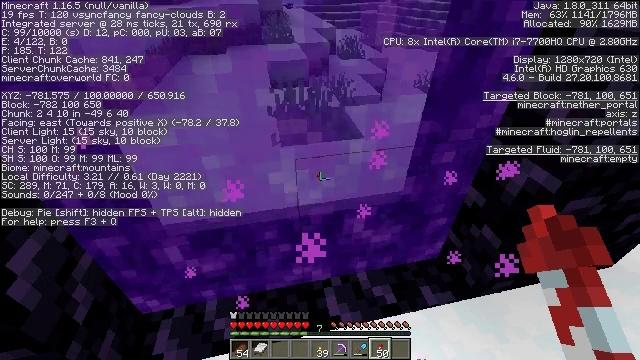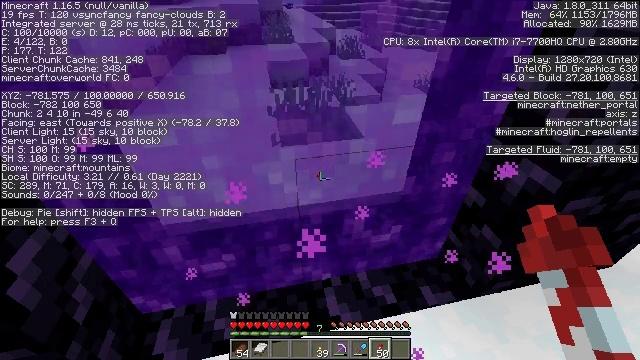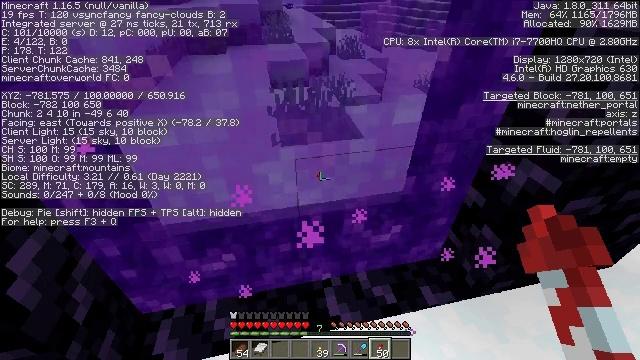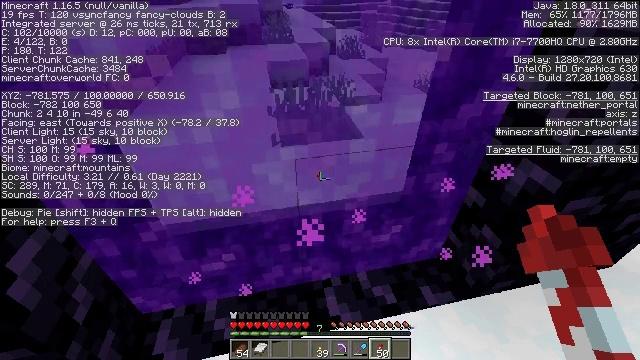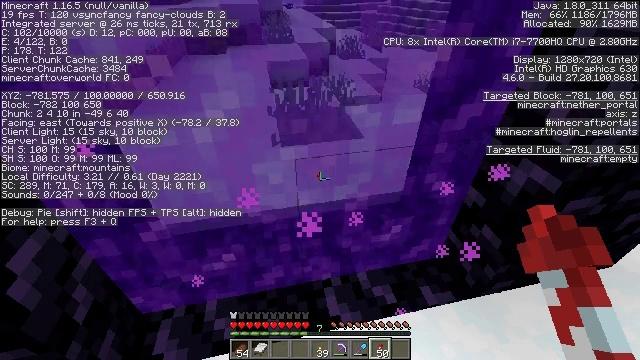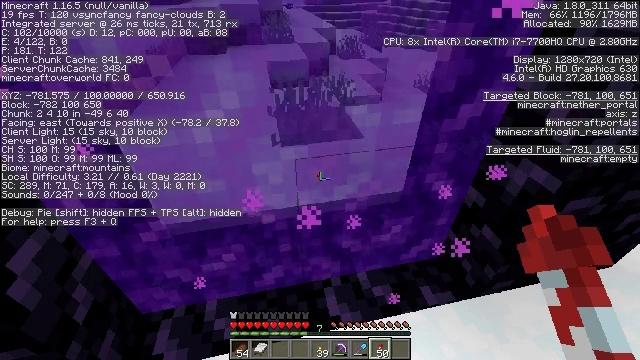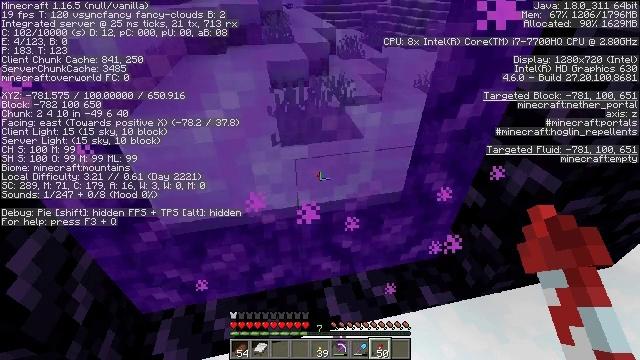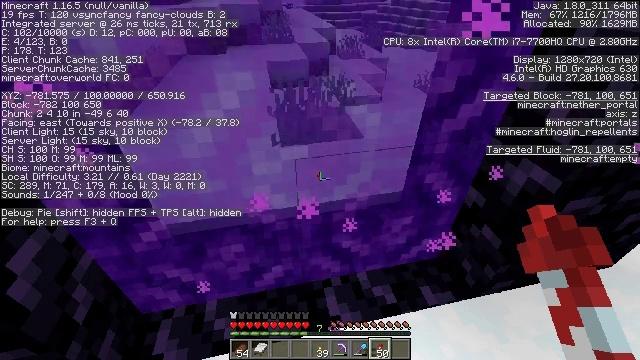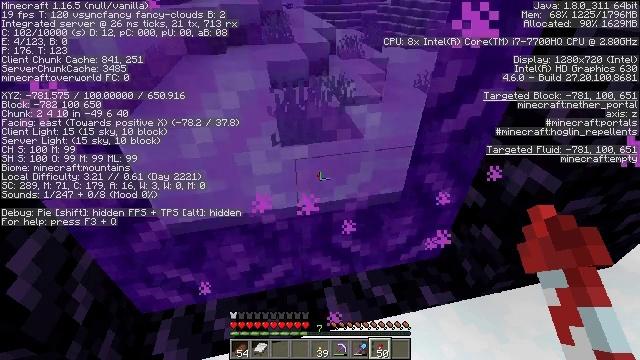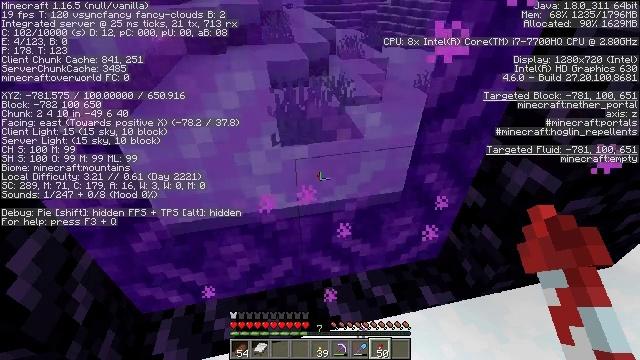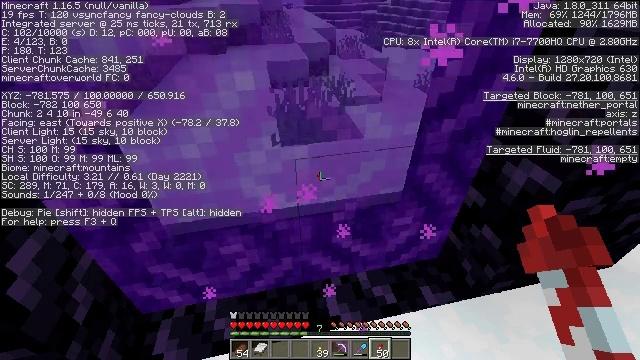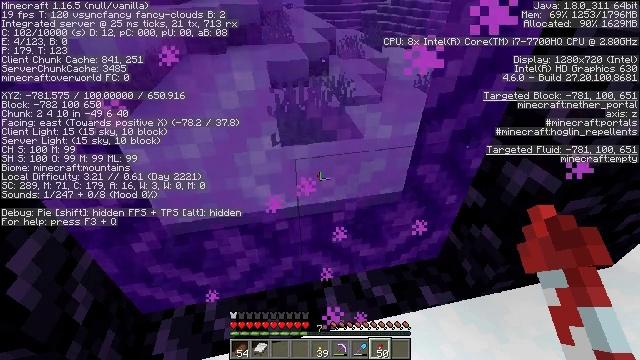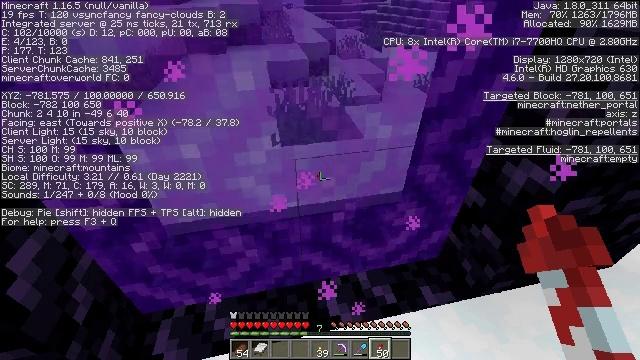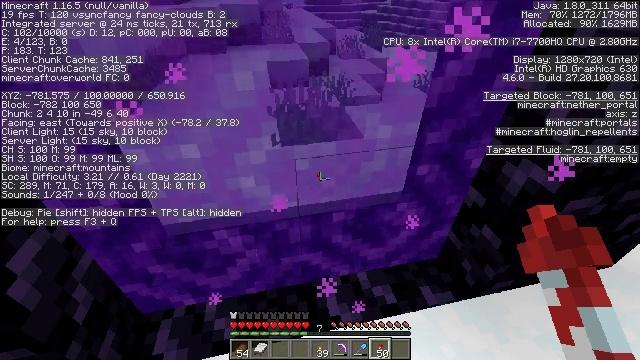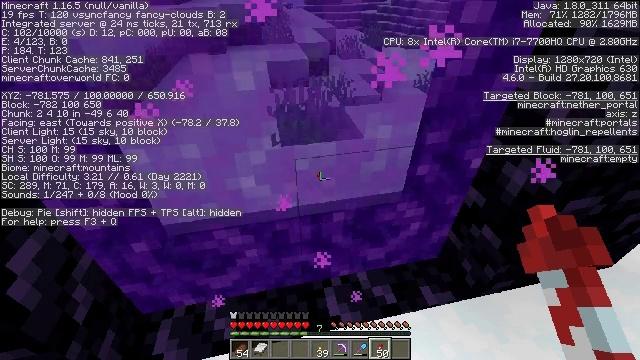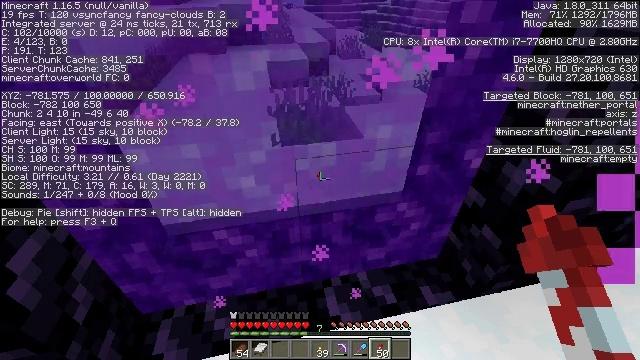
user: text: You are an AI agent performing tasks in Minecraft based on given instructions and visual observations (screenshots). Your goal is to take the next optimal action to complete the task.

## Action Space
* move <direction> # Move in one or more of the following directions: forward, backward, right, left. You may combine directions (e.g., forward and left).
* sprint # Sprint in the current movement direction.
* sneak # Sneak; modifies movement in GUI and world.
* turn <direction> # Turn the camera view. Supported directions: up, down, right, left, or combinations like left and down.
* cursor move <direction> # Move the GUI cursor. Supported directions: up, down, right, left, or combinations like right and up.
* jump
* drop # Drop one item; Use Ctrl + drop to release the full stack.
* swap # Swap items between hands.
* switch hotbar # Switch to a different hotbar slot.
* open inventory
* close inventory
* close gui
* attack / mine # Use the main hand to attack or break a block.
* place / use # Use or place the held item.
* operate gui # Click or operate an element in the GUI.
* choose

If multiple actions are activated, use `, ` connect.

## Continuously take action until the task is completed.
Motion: motion action
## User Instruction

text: Gather ice for building or crafting.
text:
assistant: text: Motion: no_op
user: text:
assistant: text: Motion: no_op
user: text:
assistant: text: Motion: no_op
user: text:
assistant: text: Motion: no_op
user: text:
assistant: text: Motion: no_op
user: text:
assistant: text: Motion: no_op
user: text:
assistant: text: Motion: no_op
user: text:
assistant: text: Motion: no_op
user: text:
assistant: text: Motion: no_op
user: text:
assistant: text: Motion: no_op
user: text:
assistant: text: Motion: no_op
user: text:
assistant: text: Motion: no_op
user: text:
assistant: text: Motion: no_op
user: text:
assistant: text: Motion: no_op
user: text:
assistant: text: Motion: no_op
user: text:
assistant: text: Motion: no_op
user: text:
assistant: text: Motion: no_op
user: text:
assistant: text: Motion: no_op
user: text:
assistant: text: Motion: no_op
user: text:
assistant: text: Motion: no_op
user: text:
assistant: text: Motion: no_op
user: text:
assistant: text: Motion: no_op
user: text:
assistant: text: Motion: no_op
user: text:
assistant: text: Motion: no_op
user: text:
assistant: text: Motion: no_op
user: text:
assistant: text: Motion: no_op
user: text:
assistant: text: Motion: no_op
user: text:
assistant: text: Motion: no_op
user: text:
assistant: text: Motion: no_op
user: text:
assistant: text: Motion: no_op